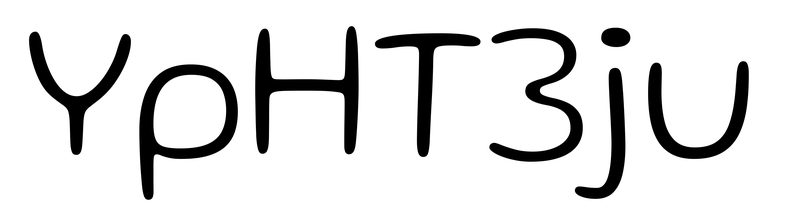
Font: Gluten_ExtraLight